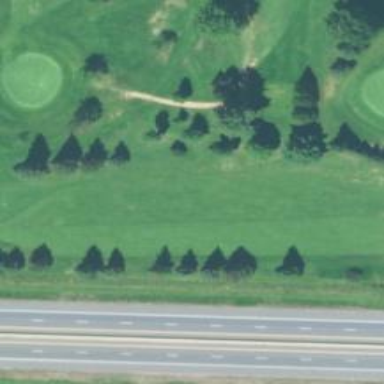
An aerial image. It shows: Golf hole.